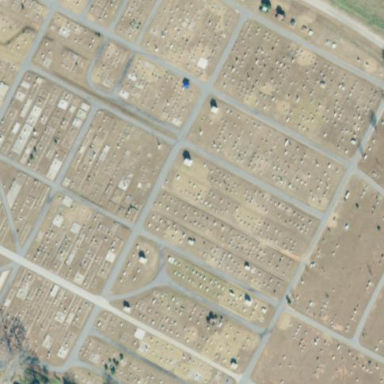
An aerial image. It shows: Cemetery.